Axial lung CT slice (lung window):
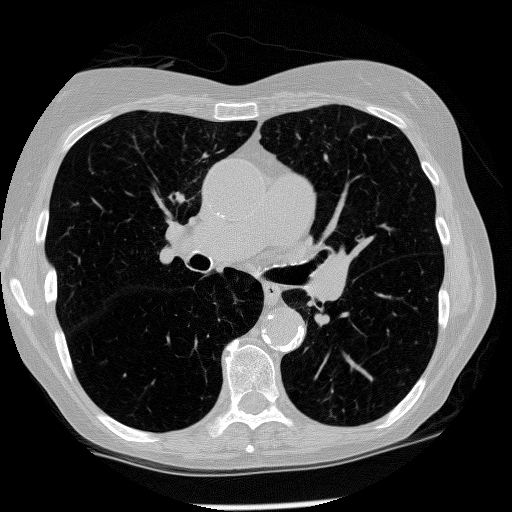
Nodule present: no